Question: I want to place a link inside the description field of my applications about box which will direct users to a wiki page for more help. I can't figure out how to make the address appear as a link.
I set the description through the assembly information properties.

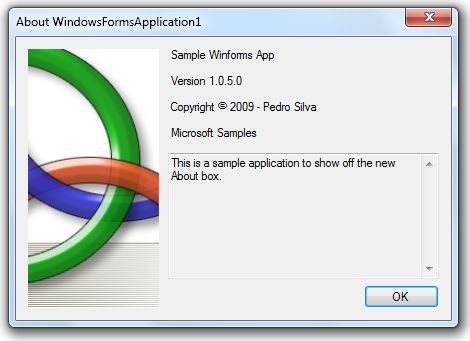
Answer: There's a WinForms control you can use to achieve what you want: the 'LinkLabel'.
Simply add one to your AboutBox layout and double click it. A handler to its LinkClicked event will be created, and there you can then use 'Process.Start' to open your website's URL.

'''
public AboutBox1()
{
InitializeComponent();
this.Text = String.Format("About {0}", AssemblyTitle);
this.labelProductName.Text = AssemblyProduct;
this.labelVersion.Text = String.Format("Version {0}", AssemblyVersion);
this.labelCopyright.Text = AssemblyCopyright;
this.labelCompanyName.Text = AssemblyCompany;
this.textBoxDescription.Text = AssemblyDescription;
this.Link.Text = "Visit our website!";
this.Link.Tag = WpfApplication2.Properties.Resources.website;
}
private void Link_LinkClicked(object sender, LinkLabelLinkClickedEventArgs e)
{
System.Diagnostics.Process.Start((sender as LinkLabel).Tag.ToString());
}
'''
In my case, I've saved the URL as an application resource. And I've showed it separately from the Assembly Description.
If you want the link to appear inside the Assembly Description, it's quite a bit more complicated...